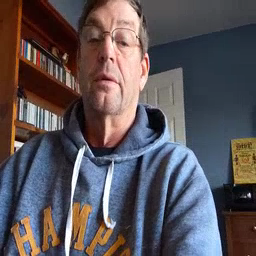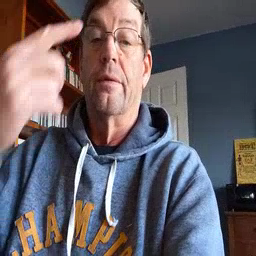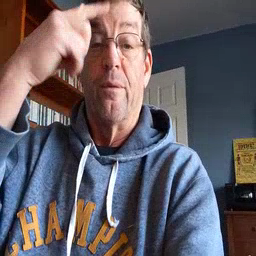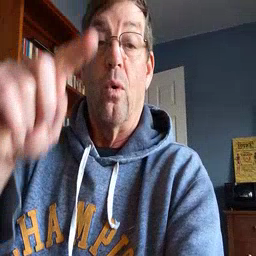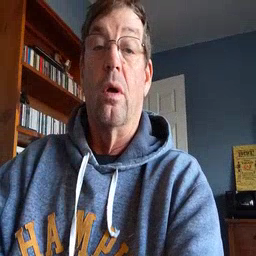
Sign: for